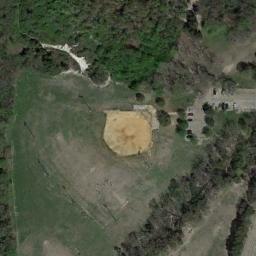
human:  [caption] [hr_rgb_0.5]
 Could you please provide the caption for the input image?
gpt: There is a baseball diamond in the wasteland next to the brushwood .

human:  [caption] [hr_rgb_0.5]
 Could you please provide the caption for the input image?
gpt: There is a railway near the baseball field .

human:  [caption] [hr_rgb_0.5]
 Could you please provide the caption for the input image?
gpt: A baseball diamond surrounded by some trees .

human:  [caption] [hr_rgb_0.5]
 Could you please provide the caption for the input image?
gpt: There is a baseball diamond in the middle of grass surrounded by many trees .

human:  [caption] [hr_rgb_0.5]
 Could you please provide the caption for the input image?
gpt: Some trees are beside the  baseball diamond .